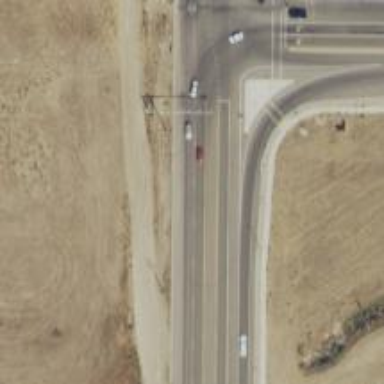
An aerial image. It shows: Secondary link road with asphalt surface.